Question: As far as I can tell from the documentation <URL>. What is wrong?
I had this working fine with core-ajax directly in a single blog entry, so I know my data is fine, etc
'''
<link rel="import" href="../polymer/polymer.html">
<link href="../core-ajax/core-ajax.html" rel="import">
<polymer-element name="slog-entry" noscript>
<template>
<h1>{{entry.Title}}</h1>
<p>{{entry.Text}}</p>
<span>{{entry.timestamp}}</span>
</template>
</polymer-element>
'''
'''
<link rel="import" href="../polymer/polymer.html">
<link href="../slog-entry/slog-entry.html" rel="import">
<polymer-element name="slog-entries" noscript>
<template>
<core-ajax auto
url="https://<server>/entries.json"
response="{{entries}}">
</core-ajax>
test
<template repeat="{{entry in entries}}">
<slog-entry bind="{{entry}}"></slog-entry>
</template>
</template>
</polymer-element>
'''
'''
<!DOCTYPE html>
<html>
<head lang="en">
<meta charset="UTF-8">
<title>Status Log 0.1b</title>
<script src="templates/platform/platform.js"></script>
<link href="templates/slog-entries/slog-entries.html" rel="import">
<link href="templates/polymer/polymer.html" rel="import">
</head>
<body>
test
<slog-entries></slog-entries>
</body>
</html>
'''
Here is what the DOM looks like:

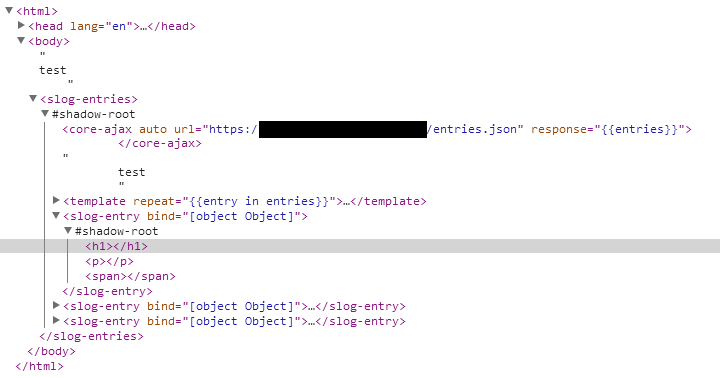
Answer: Your syntax 'bind="{{entry}}"' doesn't do what I suspect you want it to do.
Polymer binding uses a syntax like this '<name of thing to bind to>="{{<source value>}}"'.
Now, in order to have a 'name of thing to bind to', elements must those names.
So, 'slog-entry' has to look like this:
'''
<polymer-element name="slog-entry" attributes="entry" noscript>
'''
The 'attributes="entry"' bit on the element causes 'slog-entry' to accept bindings to property 'entry' (this is what we call ).
Now your repeat can look like this:
'''
<template repeat="{{entry in entries}}">
<slog-entry entry="{{entry}}"></slog-entry>
</template>
'''
We are telling the system to bind the 'entry' property of each 'slog-entry' to the 'entry' value at each repeat.